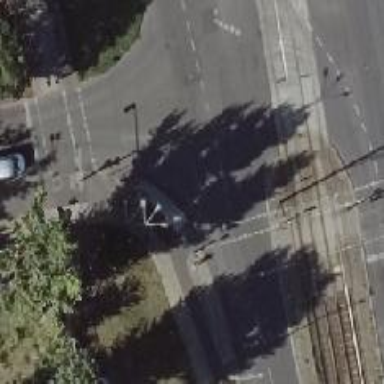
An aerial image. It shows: Asphalt cycleway with crossing controlled by traffic signals.